Question: I've got the following code and I'm trying to update a new db row with the information. I'm pretty sure i've done it this way before but it falls over with a 'NullReferenceExcetption' on the line
'''
dtItemsFeed = taItemsFeed.GetData()
'''
The code (trimmed down) is as follows:
'''
Public Partial Class downloaditems
Private dtItemsFeed As dsItems.ItemsFeedDataTable
Private taItemsFeed As dsItemsTableAdapters.ItemsFeedTableAdapter
Protected Sub Page_Load(ByVal sender As Object, ByVal e As System.EventArgs) Handles Me.Load
checkSite("http://www.tiag.me/whatever/header.html", "Header")
End Sub
Private Sub checkSite(ByVal URL As String, ByVal Type As String)
dtItemsFeed = taItemsFeed.GetData()
Dim rFeed As dsItems.ItemsFeedRow
rFeed = dtItemsFeed.NewItemsFeedRow
### Code that loads items ###
rFeed.HeaderCode = sourcecode
rFeed.LastImport = System.DateTime.Now
rFeed.Verified = "True"
dtItemsFeed.AddItemsFeedRow(rFeed)
taItemsFeed.Update(dtItemsFeed)
End Sub
End Class
'''
The data works when I look through with edit dataset so I know it is connecting
error:
Any help will be really appreciated. Tom
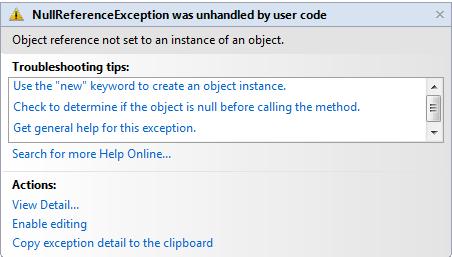
Answer: You have to create an object of 'dsItemsTableAdapters.ItemsFeedTableAdapter'.
'''
Private taItemsFeed As new dsItemsTableAdapters.ItemsFeedTableAdapter
'''